Question: I try to compose XML-document using OLE Automation Objects in MS SQL SERVER.
'''
DECLARE @xml_out INT
DECLARE @xml_string VARCHAR(8000)
DECLARE @root_elem INT
DECLARE @parent_child_node INT
DECLARE @child_elem INT
DECLARE @append_child INT
EXECUTE sp_OACreate 'MSXML2.DOMDocument.6.0',@xml_out OUTPUT
EXECUTE sp_OAMethod @xml_out,'createElement',@root_elem OUTPUT,'root'
EXECUTE sp_OAMethod @xml_out,'documentElement.appendChild',@parent_child_node OUTPUT,@root_elem
EXEC sp_OAGetErrorInfo @parent_child_node
EXECUTE sp_OAMethod @xml_out,'createElement',@child_elem OUTPUT,'child'
EXECUTE sp_OAMethod @root_elem,'appendChild',@append_child OUTPUT,@child_elem
set @xml_string = ''
EXECUTE sp_OAGetProperty @xml_out,'xml',@xml_string OUTPUT
print 'result XML:'
print @xml_string
EXECUTE sp_OADestroy @xml_out
'''
But I've got an error when I try to append child to my document:

So my document will not be composed.
The expected result is next:
'''
<root>
<child/>
</root>
'''
Could anybody say me what's wrong?
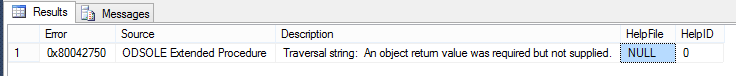
Answer: You can call 'appendChild()' method on the XML document directly without having to access 'documentElement' property first :
'''
EXECUTE sp_OAMethod @xml_out,'appendChild',@parent_child_node OUTPUT,@root_elem
'''